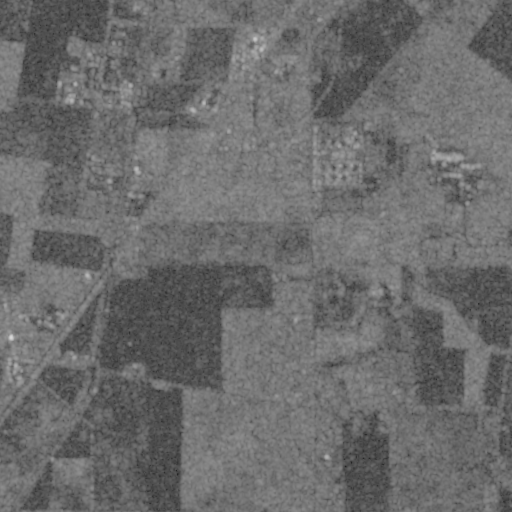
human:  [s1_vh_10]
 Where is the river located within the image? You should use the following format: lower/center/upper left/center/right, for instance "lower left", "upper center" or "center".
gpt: The river is located in the lower right of the image.
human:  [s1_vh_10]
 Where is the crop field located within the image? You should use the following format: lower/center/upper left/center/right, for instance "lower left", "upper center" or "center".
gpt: There is no crop field in the image.

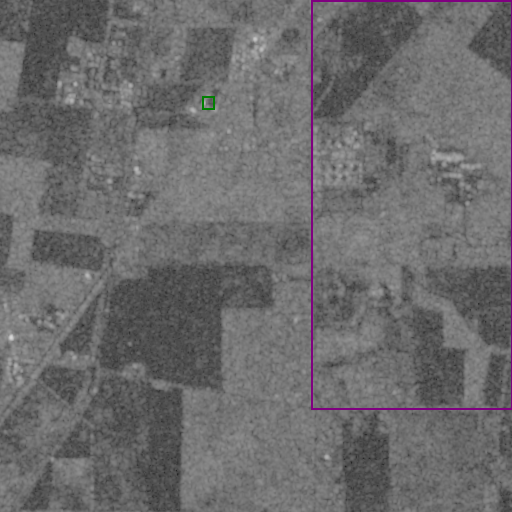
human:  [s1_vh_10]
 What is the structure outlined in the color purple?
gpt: The structure outlined in purple is a crop field.
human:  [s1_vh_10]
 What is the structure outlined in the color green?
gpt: The structure outlined in green is a building.
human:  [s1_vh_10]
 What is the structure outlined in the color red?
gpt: There is no red outline.